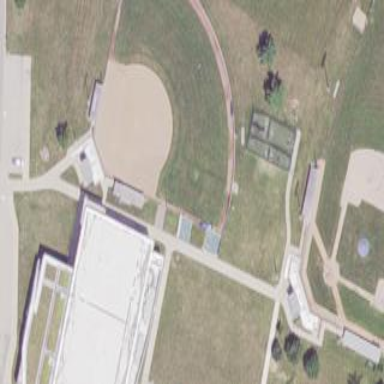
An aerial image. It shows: Softball pitch for leisure land activities.